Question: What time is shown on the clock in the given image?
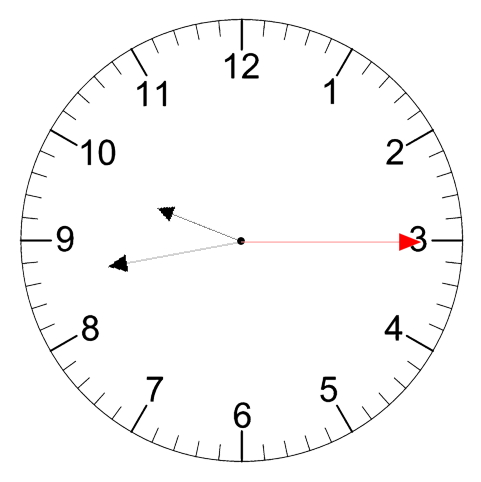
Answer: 09:43:15